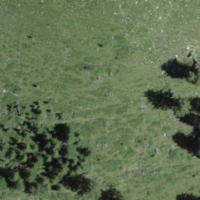
EUNIS habitat code: 26
Species observed at this site:
Prunella modularis
Anthus trivialis